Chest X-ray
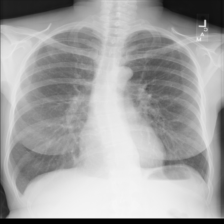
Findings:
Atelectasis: negative
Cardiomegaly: negative
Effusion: negative
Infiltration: positive
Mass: negative
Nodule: negative
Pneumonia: negative
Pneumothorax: negative
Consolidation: negative
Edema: negative
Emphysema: negative
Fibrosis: negative
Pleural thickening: negative
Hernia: negative